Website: macys
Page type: billing-address
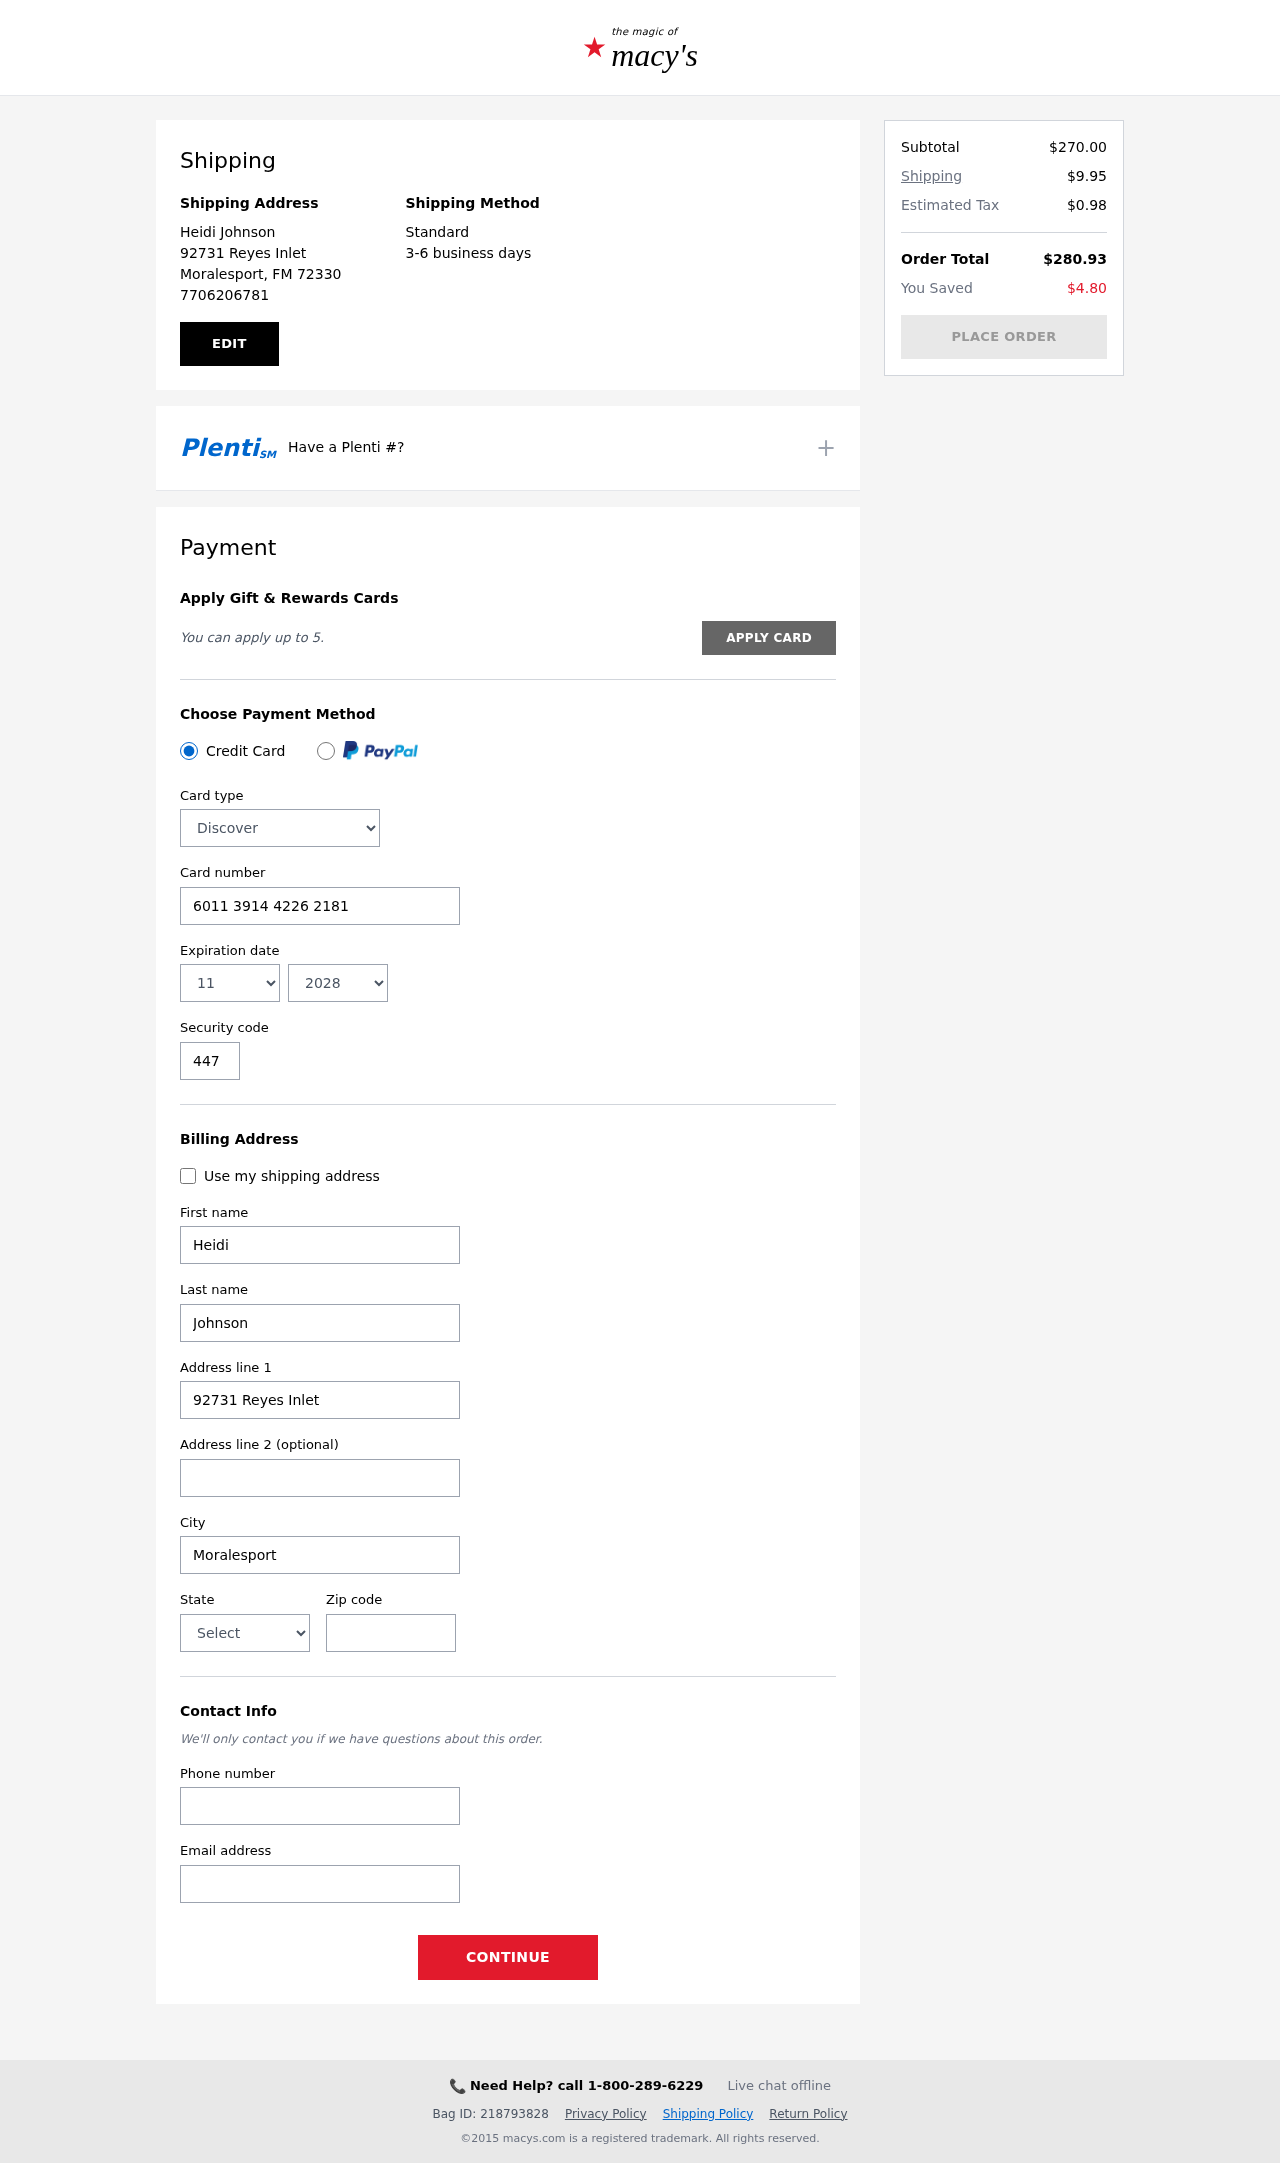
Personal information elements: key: PII_CARD_CVV
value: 447
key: PII_CARD_EXPIRY_MONTH
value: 11
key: PII_CARD_EXPIRY_YEAR
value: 28
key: PII_CARD_NUMBER
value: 6011 3914 4226 2181
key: PII_CARD_TYPE
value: Discover
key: PII_CITY
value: Moralesport
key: PII_CITY_STATE_ZIP
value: Moralesport, FM 72330
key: PII_EMAIL
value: heidi.johnson@yahoo.com
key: PII_FIRSTNAME
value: Heidi
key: PII_FULLNAME
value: Heidi Johnson
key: PII_LASTNAME
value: Johnson
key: PII_PHONE
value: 7706206781
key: PII_POSTCODE
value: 72330
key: PII_STATE
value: FM
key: PII_STREET
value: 92731 Reyes Inlet
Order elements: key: ORDER_SUBTOTAL
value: $270.00
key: ORDER_SHIPPING_COST
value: $9.95
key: ORDER_TAX
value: $0.98
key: ORDER_TOTAL
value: $280.93
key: ORDER_SAVINGS
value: $4.80